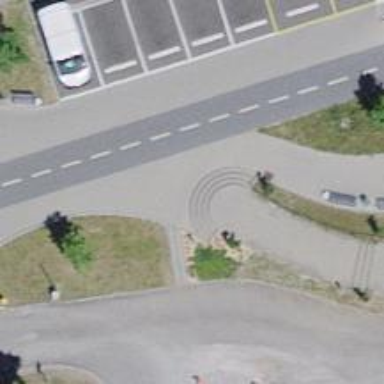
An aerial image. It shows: Footway surfaced with paving stones.